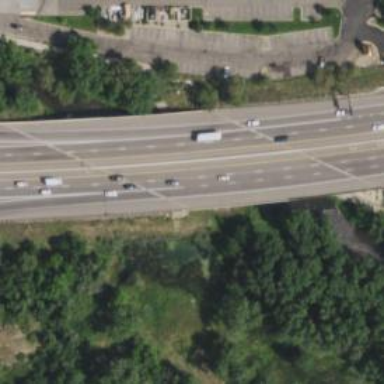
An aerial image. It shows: Motorway junction.